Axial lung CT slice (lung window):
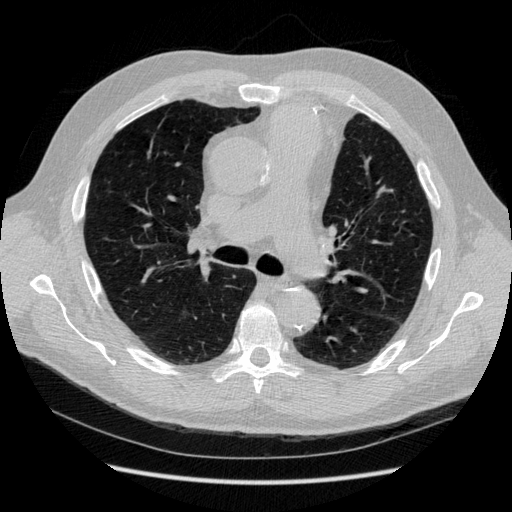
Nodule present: no